Question: I was struggling to make a 'listView' in android as shown in the picture below

My purpose of showing the picture is that how to make two android 'listView''s which spin around and those should be selected at middle of them as that of shown in picture. If Any one please have any idea about that?
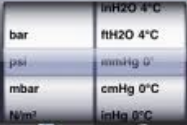
Answer: i think you are searching for this. <URL>